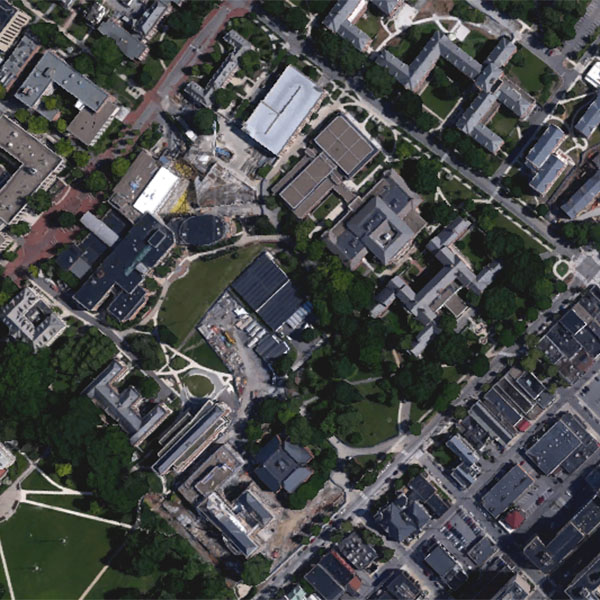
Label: School